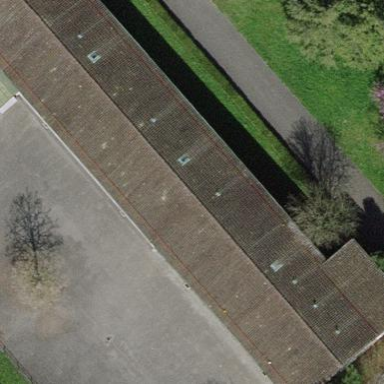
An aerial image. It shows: School building.